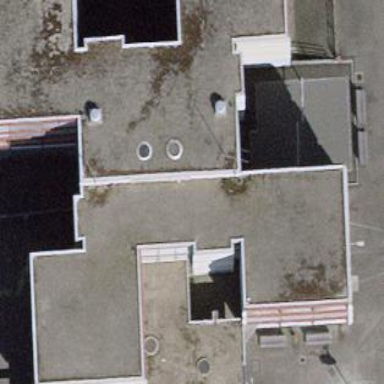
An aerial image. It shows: School building.